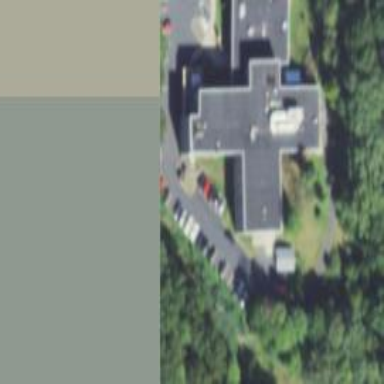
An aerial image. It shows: Nursing home building.